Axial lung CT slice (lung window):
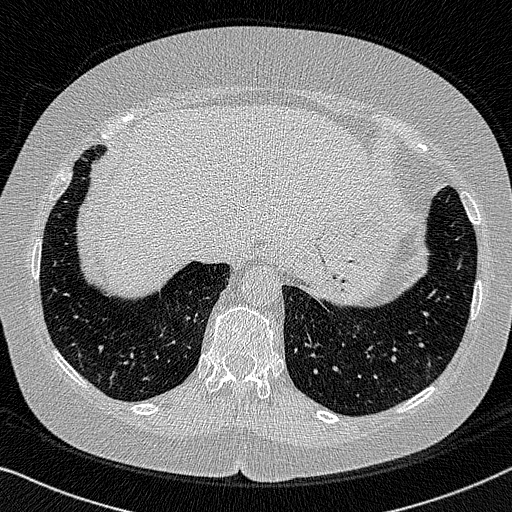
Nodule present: no